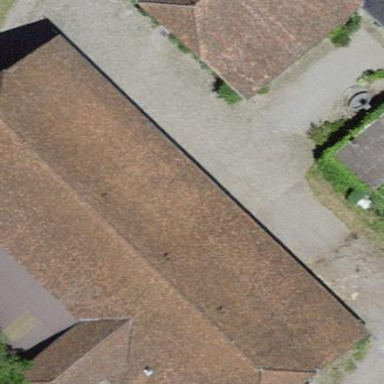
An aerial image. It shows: Barn.